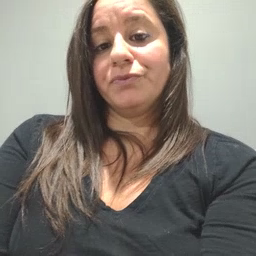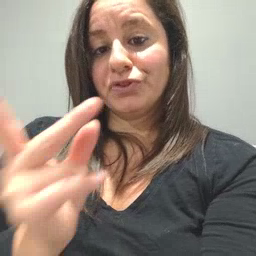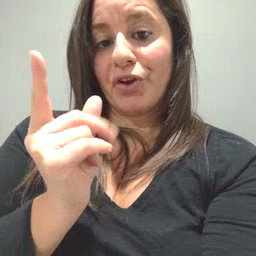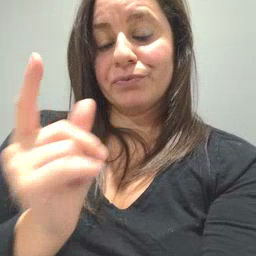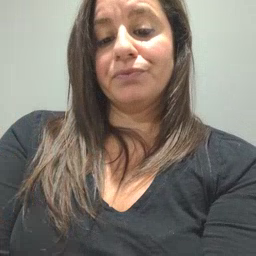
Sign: dog